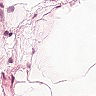
Metastatic tissue present: no